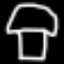
Label: mushroom